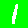
Digit: 1